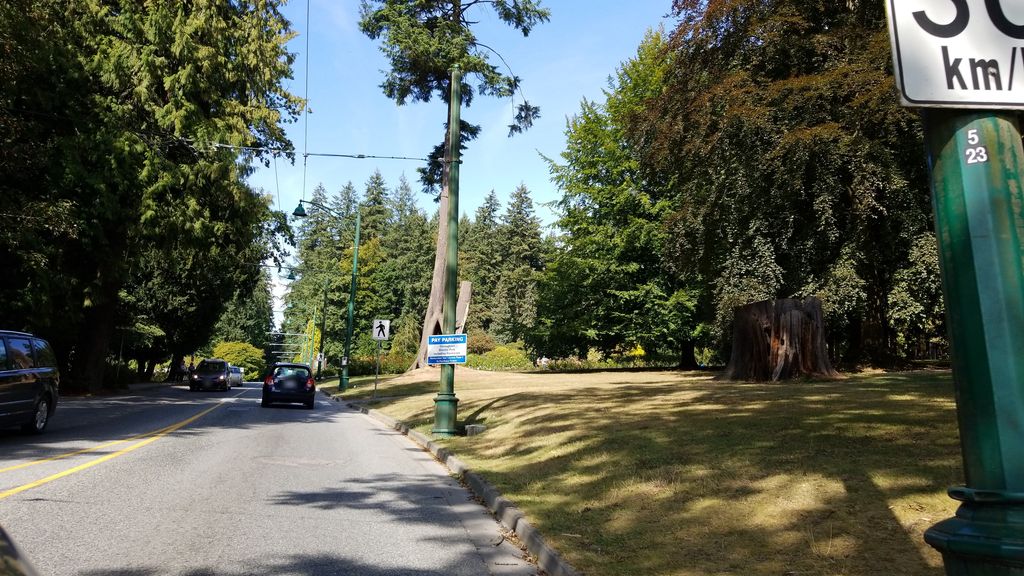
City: vancouver